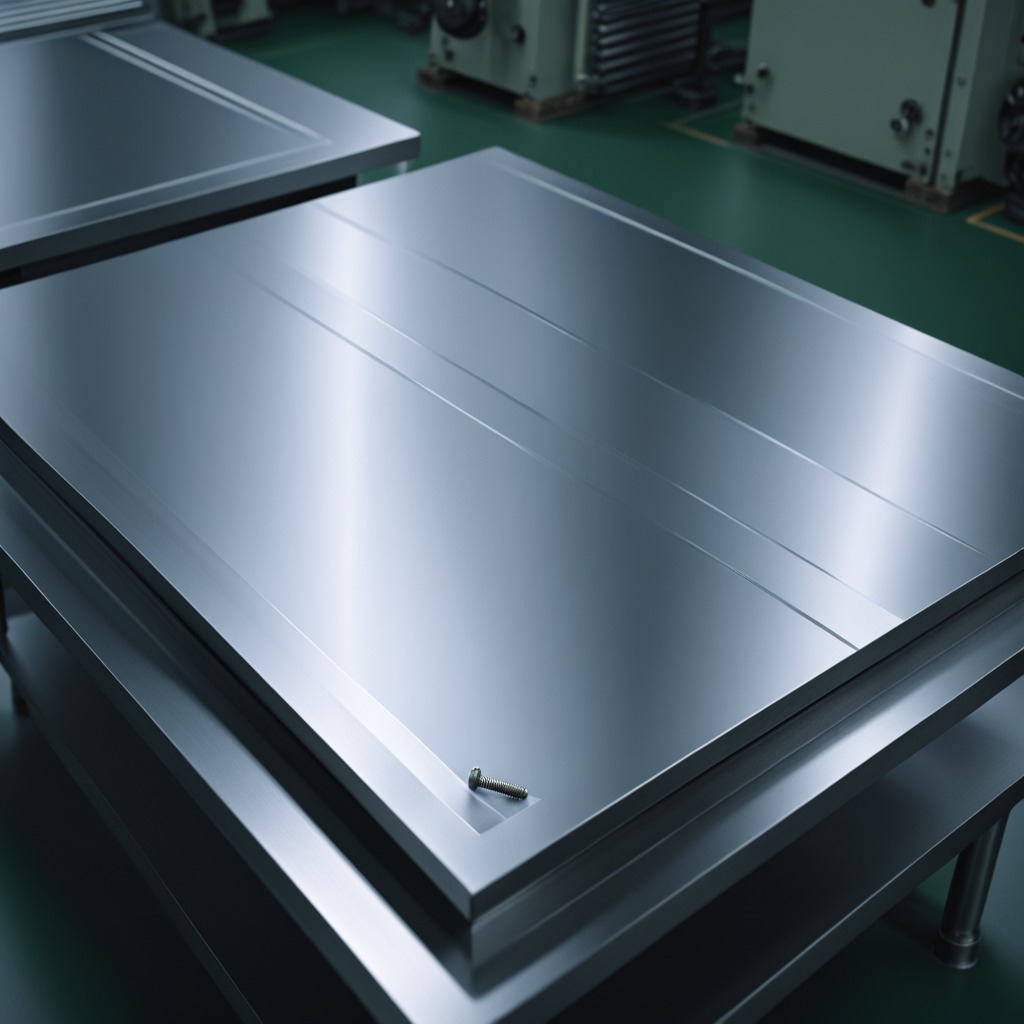
A metal screw is lying on the metal table in a machine shop under fluorescent lights.